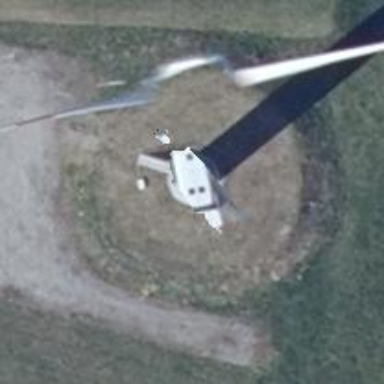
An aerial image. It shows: Wind turbine power generator.